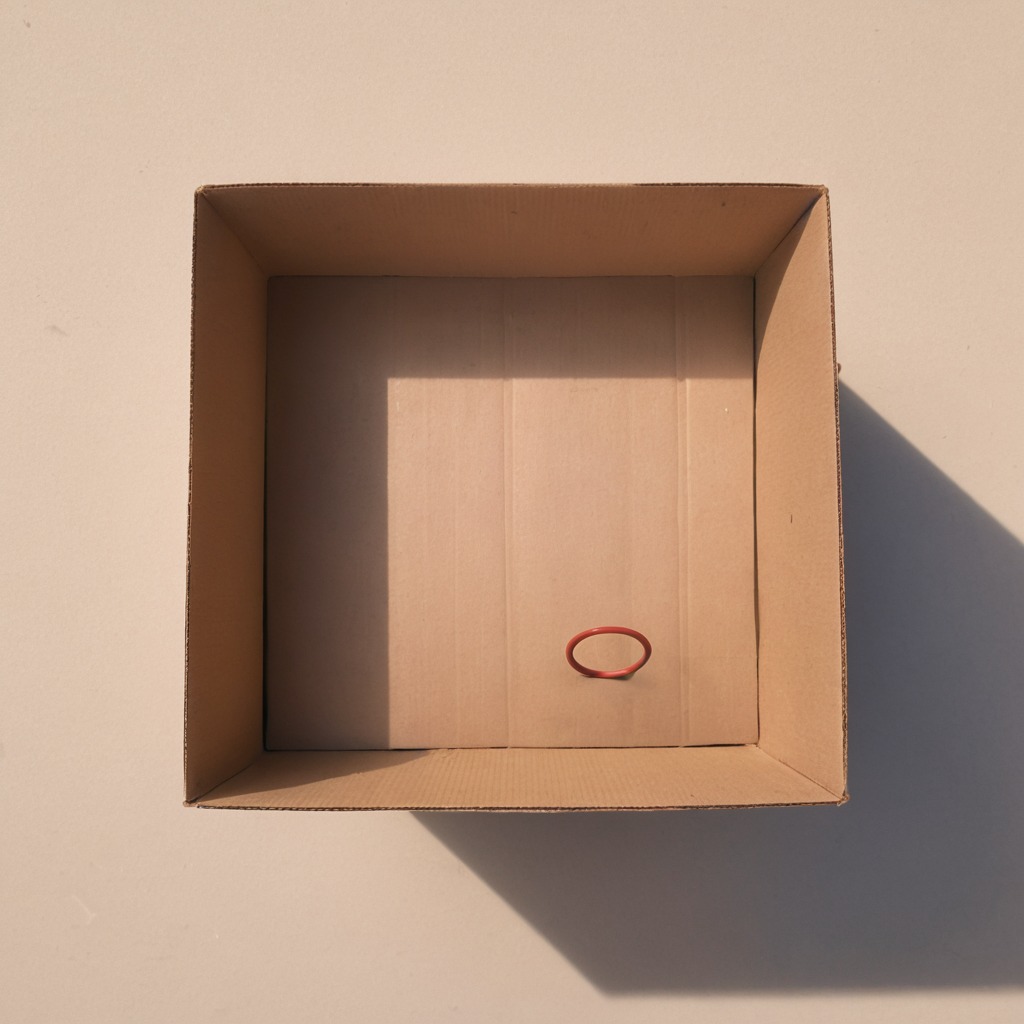
A rubber O-ring is lying on the cardboard box surface.